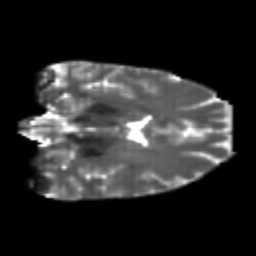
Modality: T2w
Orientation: coronal
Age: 24
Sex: female
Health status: healthy
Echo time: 0.074 s